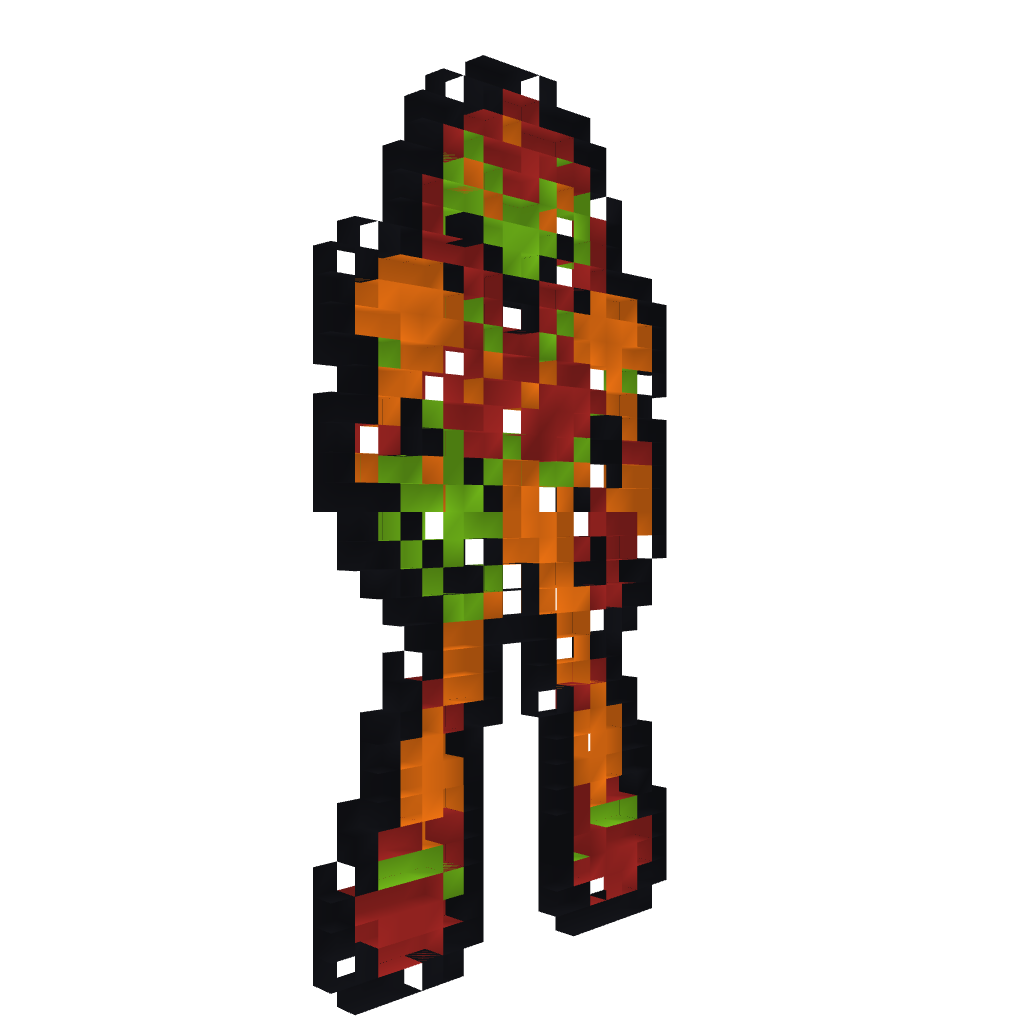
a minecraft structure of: Samus From Metroid